Question: I want to set the href from codebehind for a collapse javascript function but the code is adding "../" before the href and it is not working. How can I make it not add that? I need the ID and HREF matching for it to work. TY!
'''
HtmlAnchor BtnCollapse = new HtmlAnchor();
BtnCollapse.Attributes.Add("class", "btn btn-primary");
BtnCollapse.Attributes.Add("data-toggle", "collapse");
BtnCollapse.InnerHtml = "Collapse";
BtnCollapse.Attributes.Add("href", "#MasterPagePlaceholder_collapseExample"+i);
BtnCollapse.Attributes.Add("data-toggle", "collapse");
DivCol0.Controls.Add(BtnCollapse);
HtmlGenericControl DivCollapse = new HtmlGenericControl("DIV");
DivCollapse.ID = "collapseExample"+i;
DivCollapse.Attributes.Add("class", "collapse");
ctrl1.Controls.Add(DivCollapse);
'''
Console View

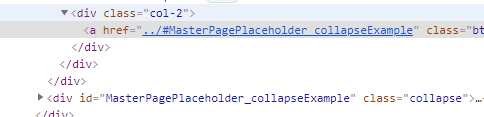
Answer: I've tried your exact code and for me it generates an href attribute without the ../ part.
Maybe you can try and replace the HtmlAnchor with a HyperLink control. It will generate the same output.
Like this:
'''
HyperLink BtnCollapse = new HyperLink();
BtnCollapse.Attributes.Add("class", "btn btn-primary");
BtnCollapse.Attributes.Add("data-toggle", "collapse");
BtnCollapse.Text = "Collapse";
BtnCollapse.NavigateUrl = "#MasterPagePlaceholder_collapseExample" + i;
BtnCollapse.Attributes.Add("data-toggle", "collapse");
'''